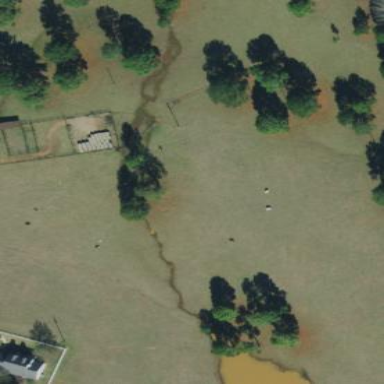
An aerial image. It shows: Pasture covered in meadow.